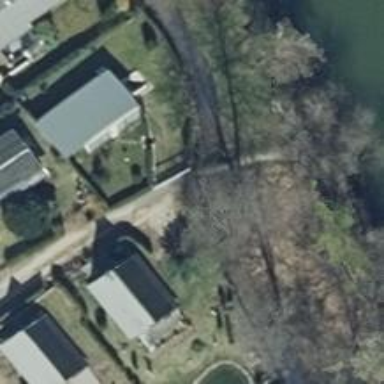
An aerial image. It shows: Path leading to bridge.